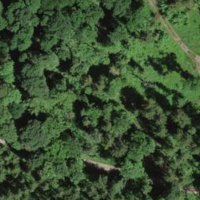
EUNIS habitat code: 44
Species observed at this site:
Melittis melissophyllum